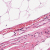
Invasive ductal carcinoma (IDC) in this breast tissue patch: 0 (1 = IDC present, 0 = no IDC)